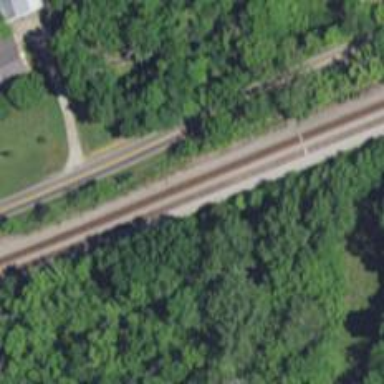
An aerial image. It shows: Railway track.